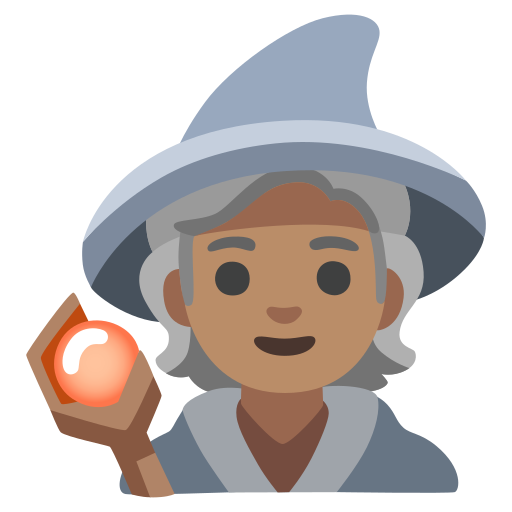
Emoji: 🧙🏽